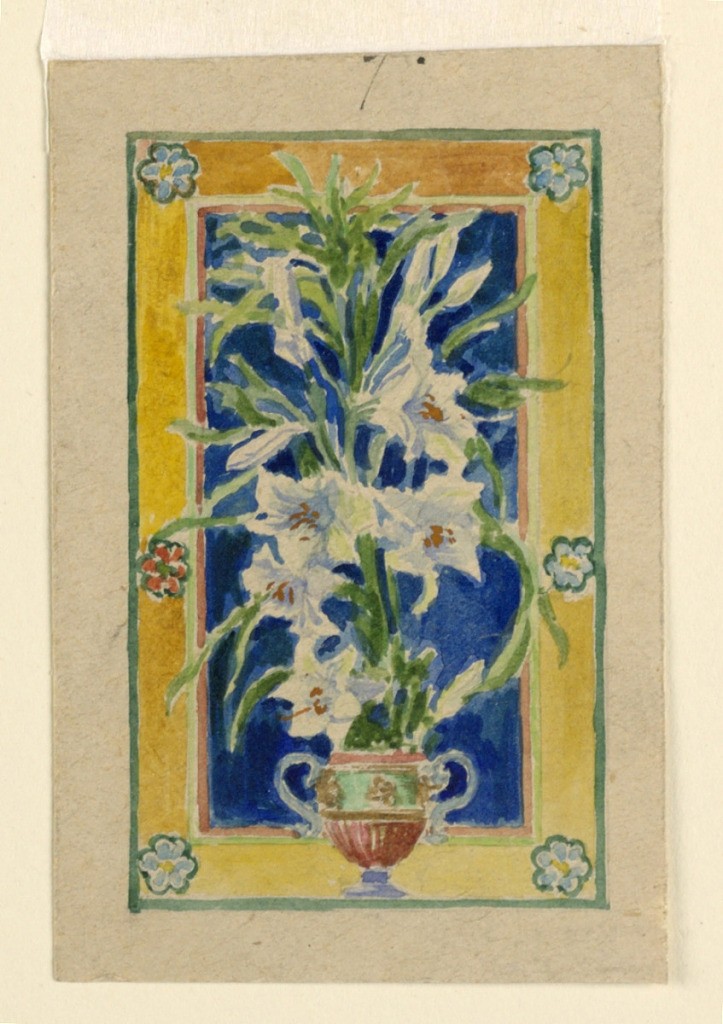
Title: Design for a Decorative Tablet
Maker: John La Farge, American, 1835–1910
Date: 1880–1900
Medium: Graphite and watercolor on paper
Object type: Drawing
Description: Vertical panel showing a vase of Easter lilies against a blue background, and six flower rosettes in the frame. Verso: pencil sketch of a similar motif.